Question: I trying to create Gradle project to use with spring Boot in Eclipse in my organization network. But I am not able to create it It's giving me an error
'''
"Exception in thread "main" java.lang.Error: Unresolved compilation problem:
SpringApplication cannot be resolved at com.vidya.BootGradleApplication.main(BootGradleApplication.java:11)"
'''
Please help me to solve this problem. I have attached the Image for more understanding

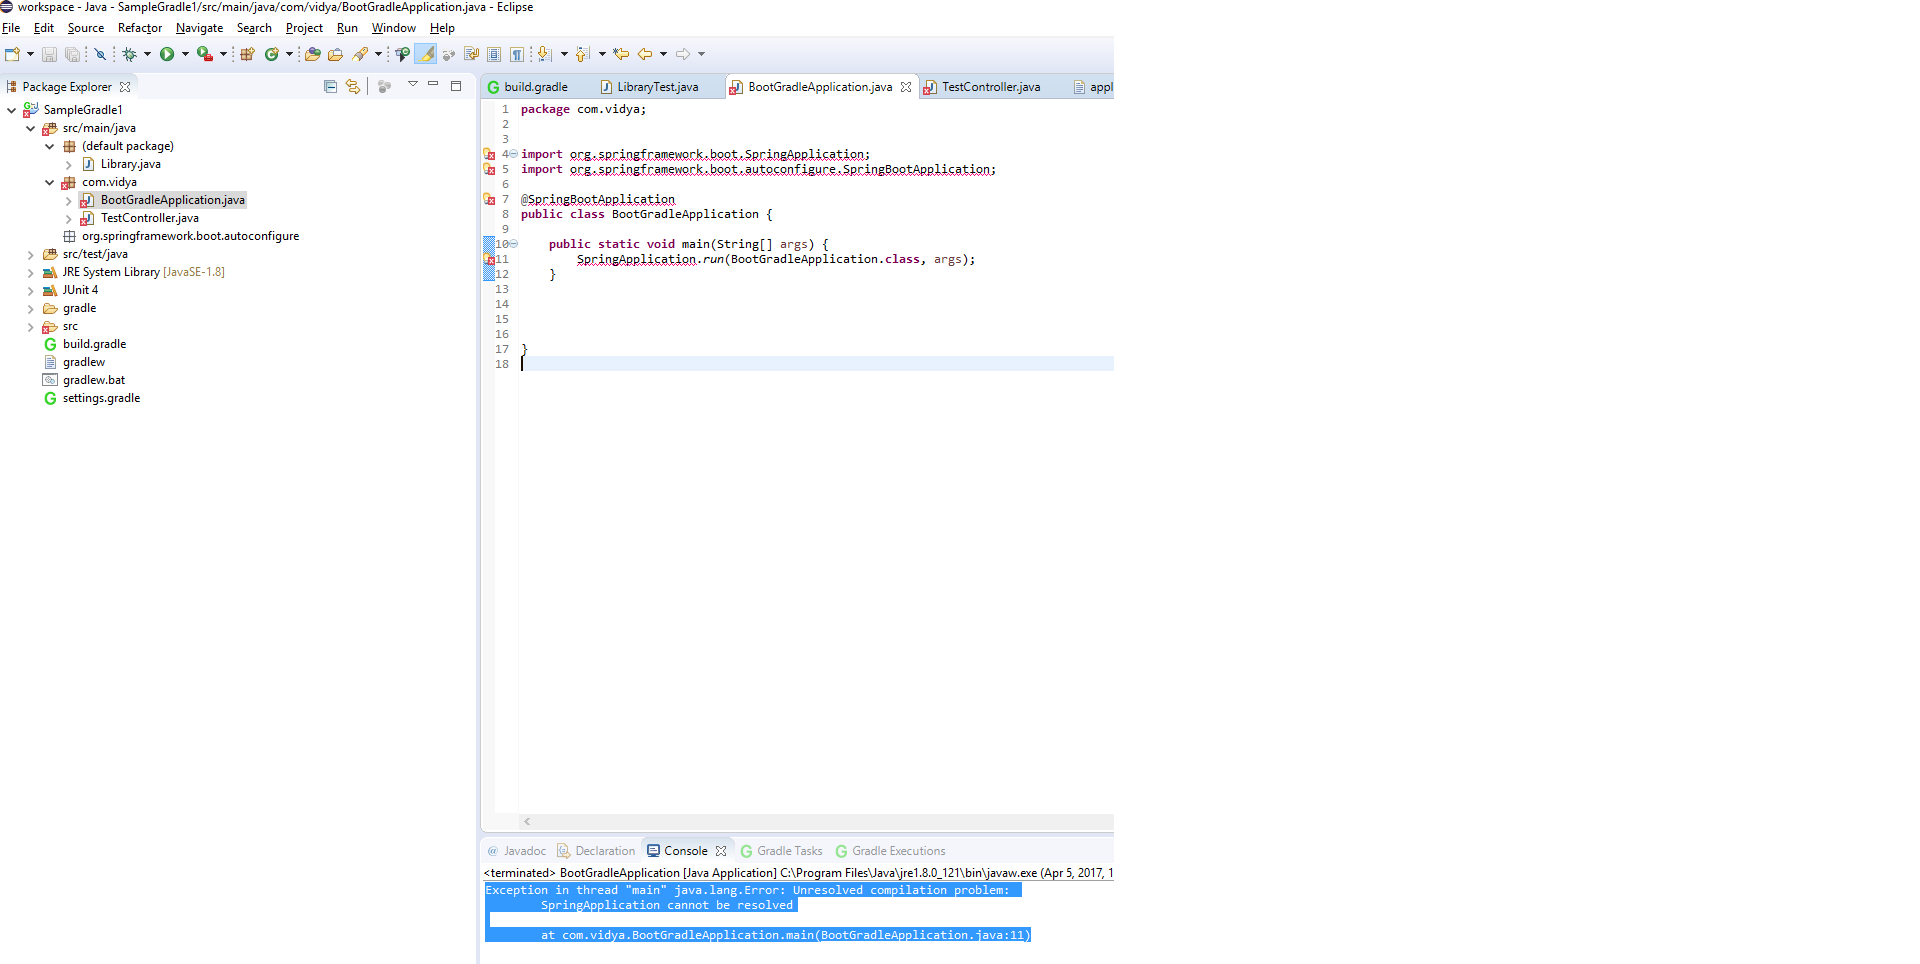
Answer: For anyone else with this problem, here's something important that may help you.
"Eclipse does not automatically update the classpath, if the build.gradle file is updated. Select Gradle > Refresh Gradle Project from the context menu of the project or from your build.gradle file for that"
From <URL>